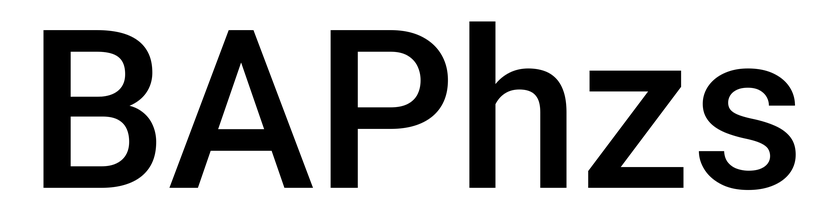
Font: Roboto_Medium